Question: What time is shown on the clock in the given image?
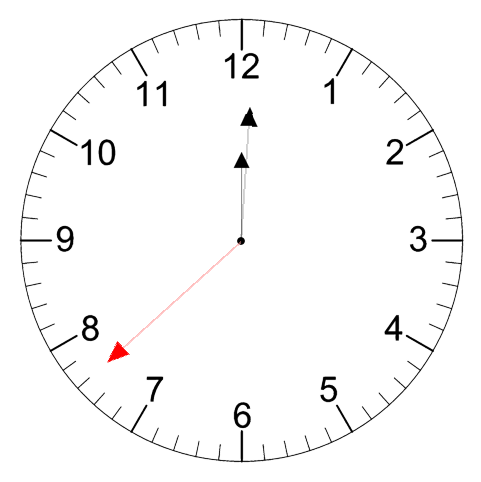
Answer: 12:00:38